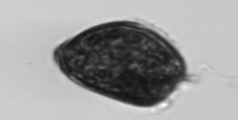
Label: Prorocentrum_micans